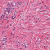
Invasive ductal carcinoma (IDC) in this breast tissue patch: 0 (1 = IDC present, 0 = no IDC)